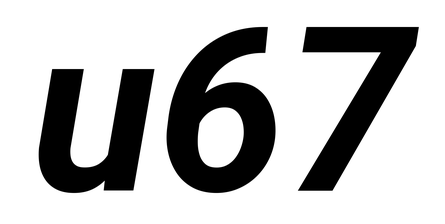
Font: Roboto-Italic_Bold_Italic